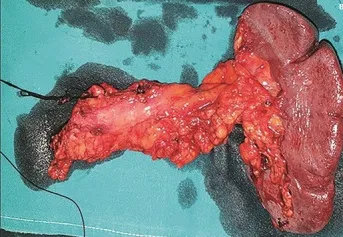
Resected surgical specimen (distal pancreatectomy+splenectomy).
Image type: medical_photograph (other_medical_photograph)